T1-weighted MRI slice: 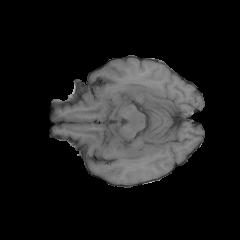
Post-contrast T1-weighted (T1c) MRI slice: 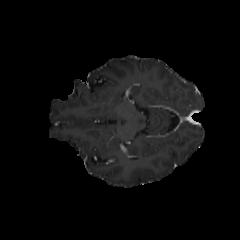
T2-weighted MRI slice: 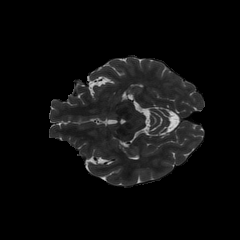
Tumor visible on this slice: no